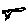
Label: bird